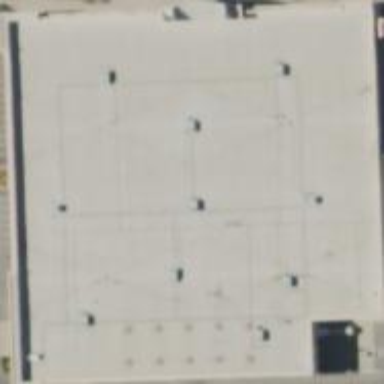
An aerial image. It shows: Department store building.